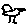
Label: bird